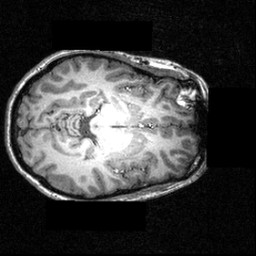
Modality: T1w
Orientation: axial
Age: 26
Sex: female
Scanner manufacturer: siemens
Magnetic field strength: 3.951 T
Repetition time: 1.5 s
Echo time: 0.00335 s